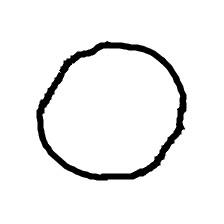
Shape: circle